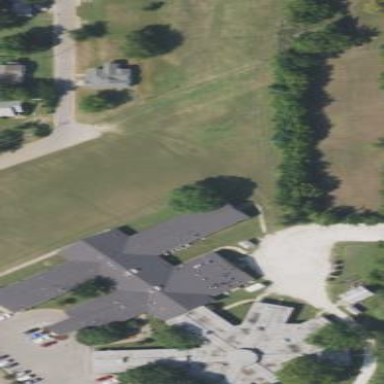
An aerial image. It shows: Nursing home.